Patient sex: F
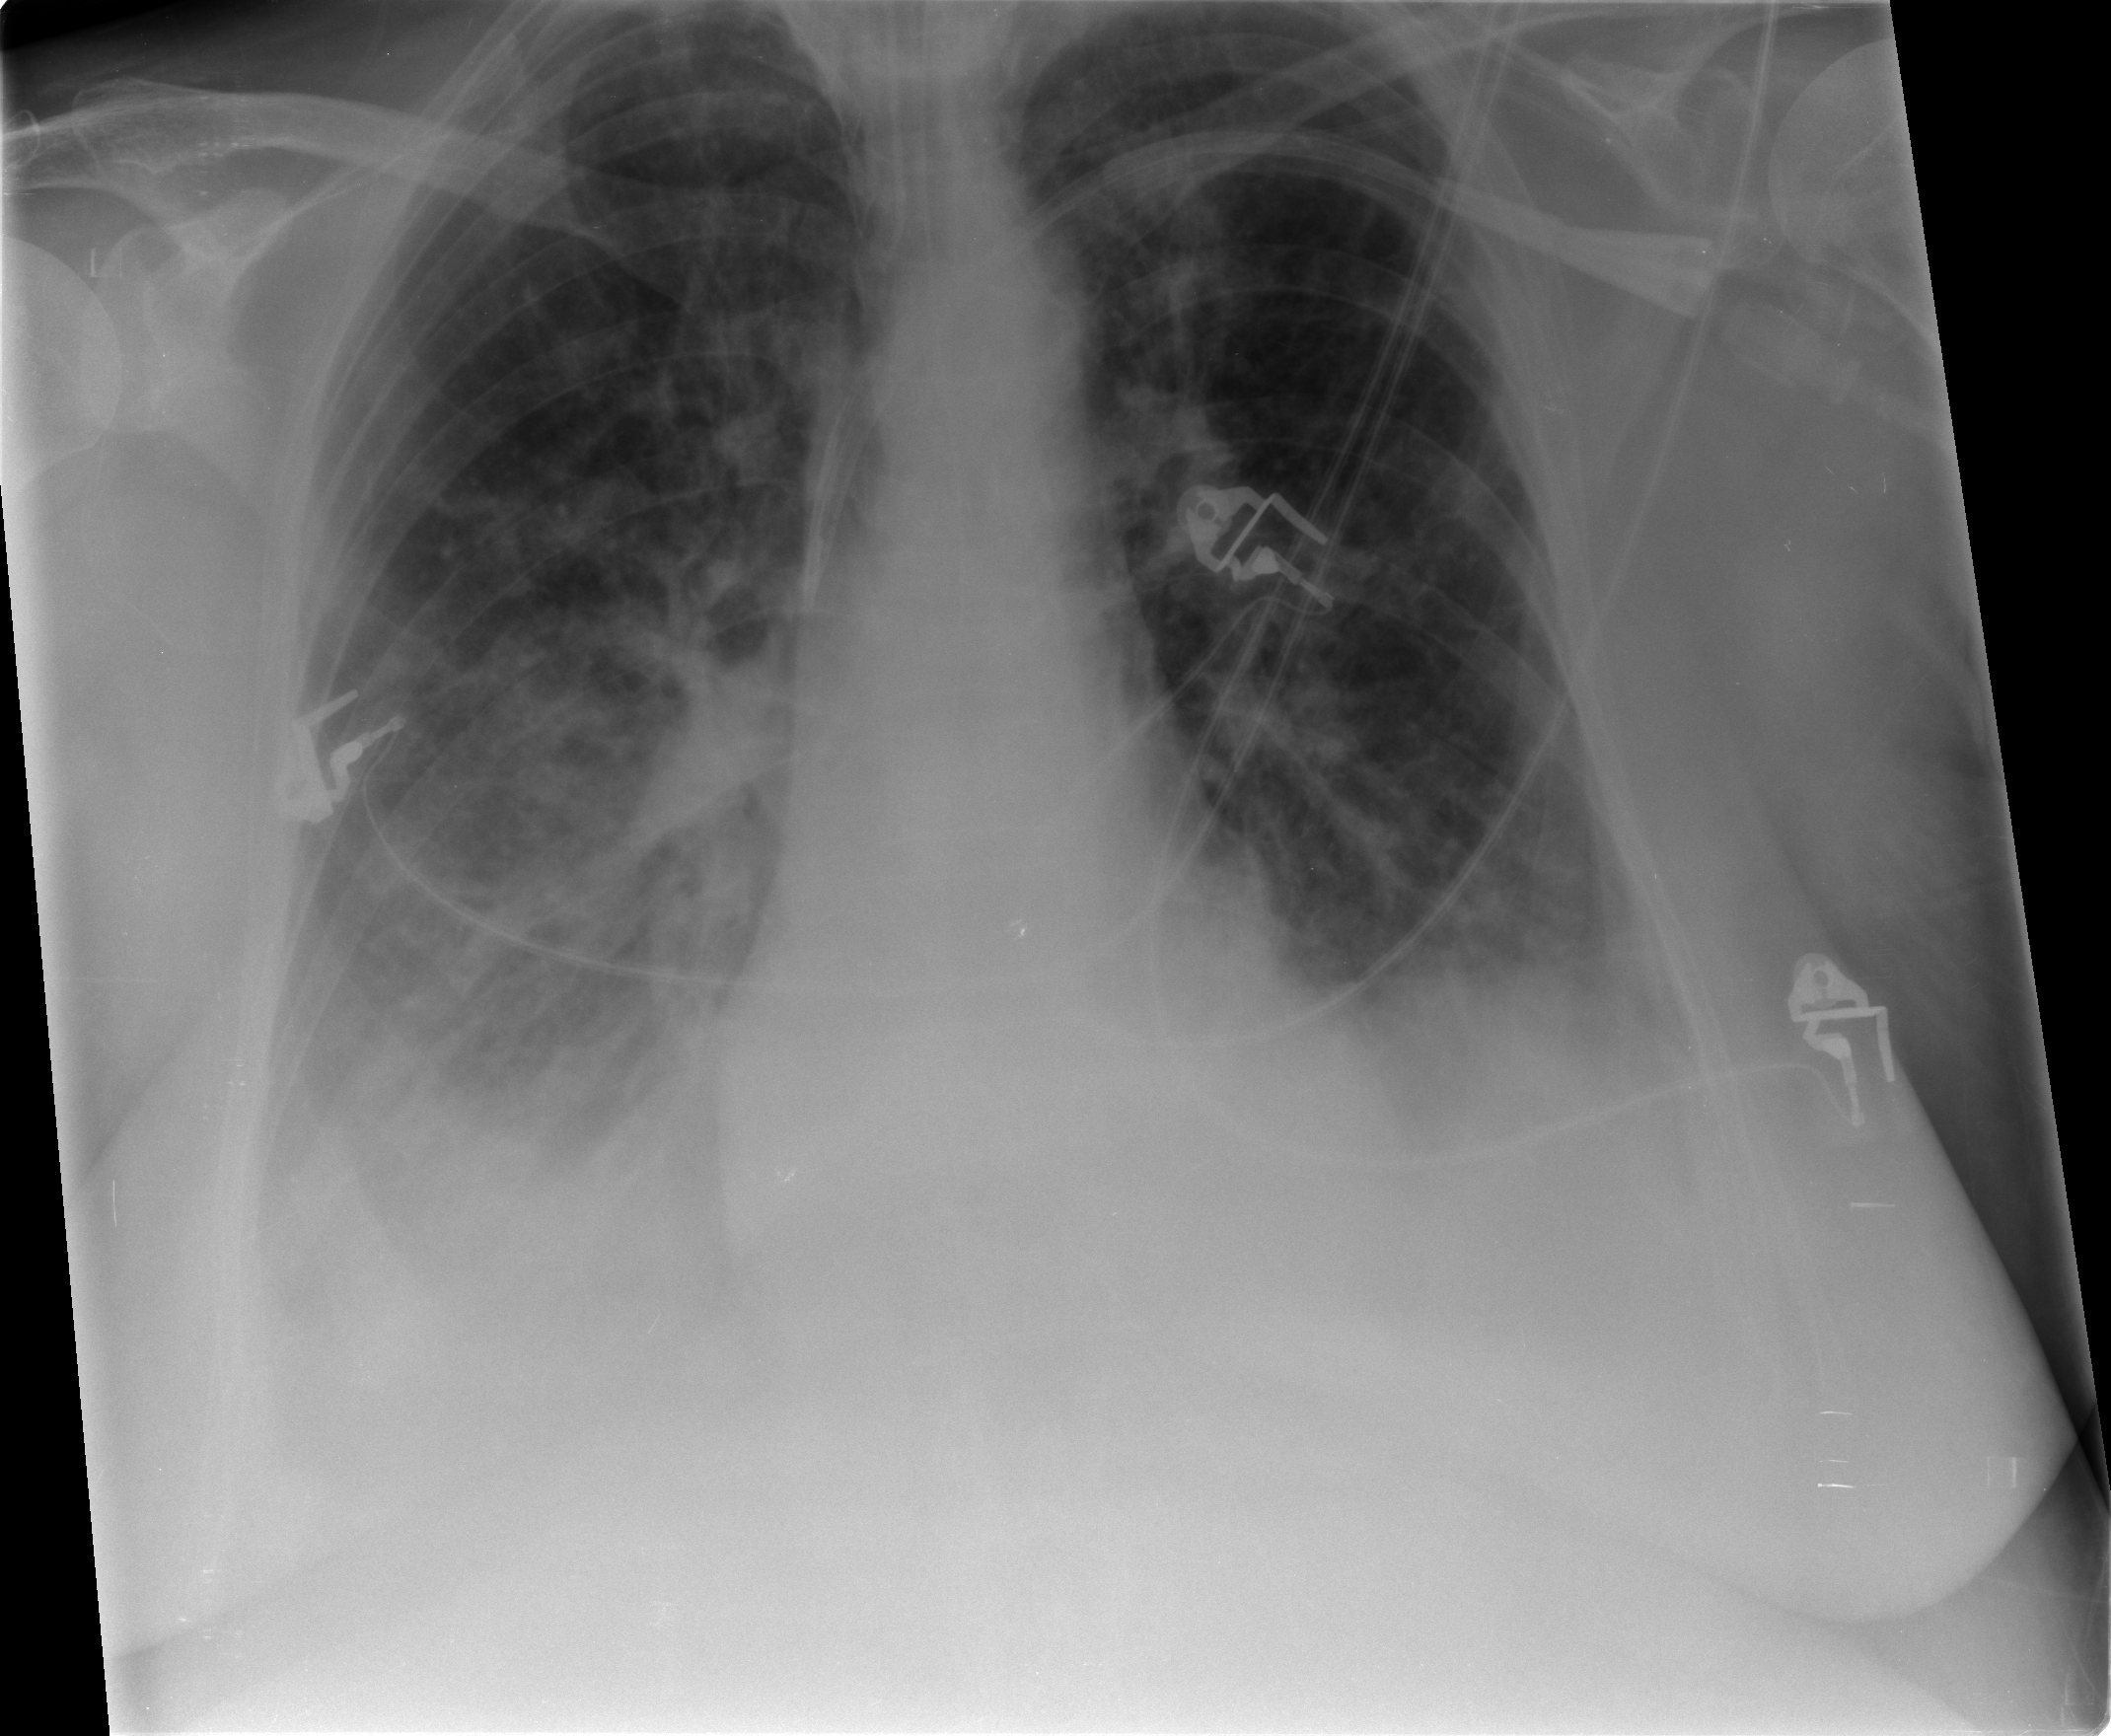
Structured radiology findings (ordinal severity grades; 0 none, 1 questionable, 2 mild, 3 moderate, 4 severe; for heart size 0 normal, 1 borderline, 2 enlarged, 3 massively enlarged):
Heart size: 0
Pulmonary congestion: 1
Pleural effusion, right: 2
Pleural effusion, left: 2
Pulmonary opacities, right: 2
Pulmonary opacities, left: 2
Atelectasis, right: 2
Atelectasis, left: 2